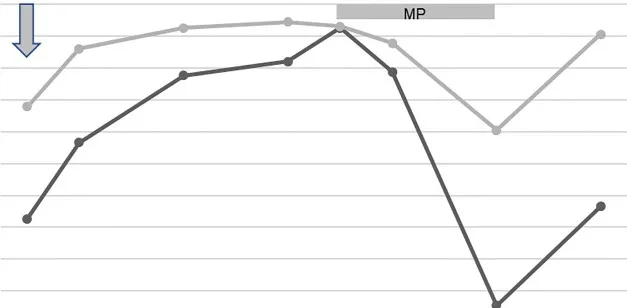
Leukocyte and eosinophilic granulocyte count. Arrow: admission to our Clinic, MP: treatment with methylprednisolone.
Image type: pathology (immunostaining)